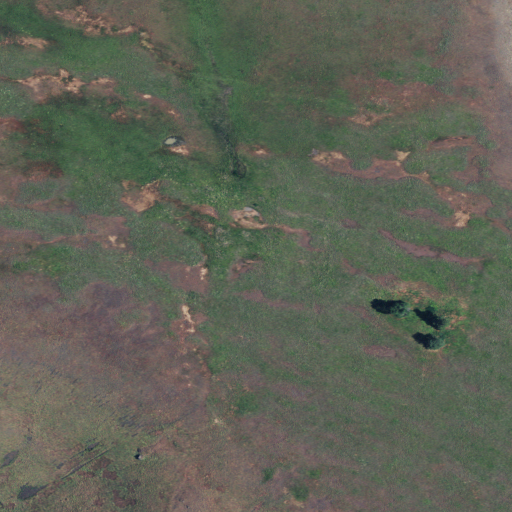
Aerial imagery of plain(s) in Oregon named Bear Flat containing grassland and shrub